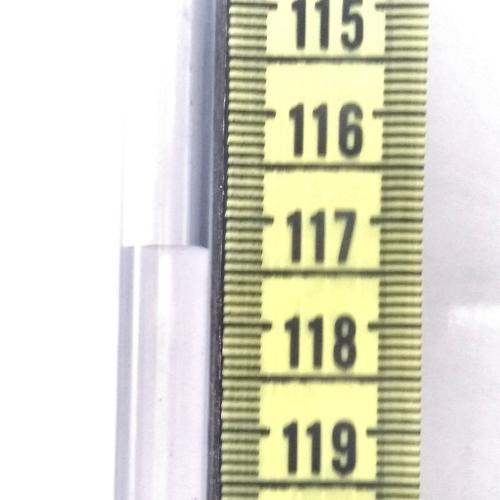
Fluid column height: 117.3 cm